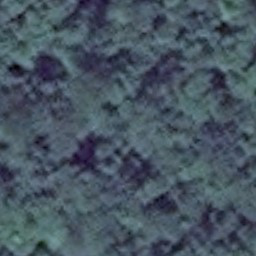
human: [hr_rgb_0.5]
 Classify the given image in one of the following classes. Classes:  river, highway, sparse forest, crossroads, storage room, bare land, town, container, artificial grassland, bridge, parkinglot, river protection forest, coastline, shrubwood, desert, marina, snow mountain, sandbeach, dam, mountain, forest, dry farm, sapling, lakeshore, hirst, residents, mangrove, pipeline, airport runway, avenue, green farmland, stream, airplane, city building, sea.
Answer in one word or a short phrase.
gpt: forest